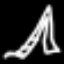
Label: The Eiffel Tower